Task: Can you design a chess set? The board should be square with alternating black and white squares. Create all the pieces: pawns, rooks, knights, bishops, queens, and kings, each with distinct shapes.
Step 1994:
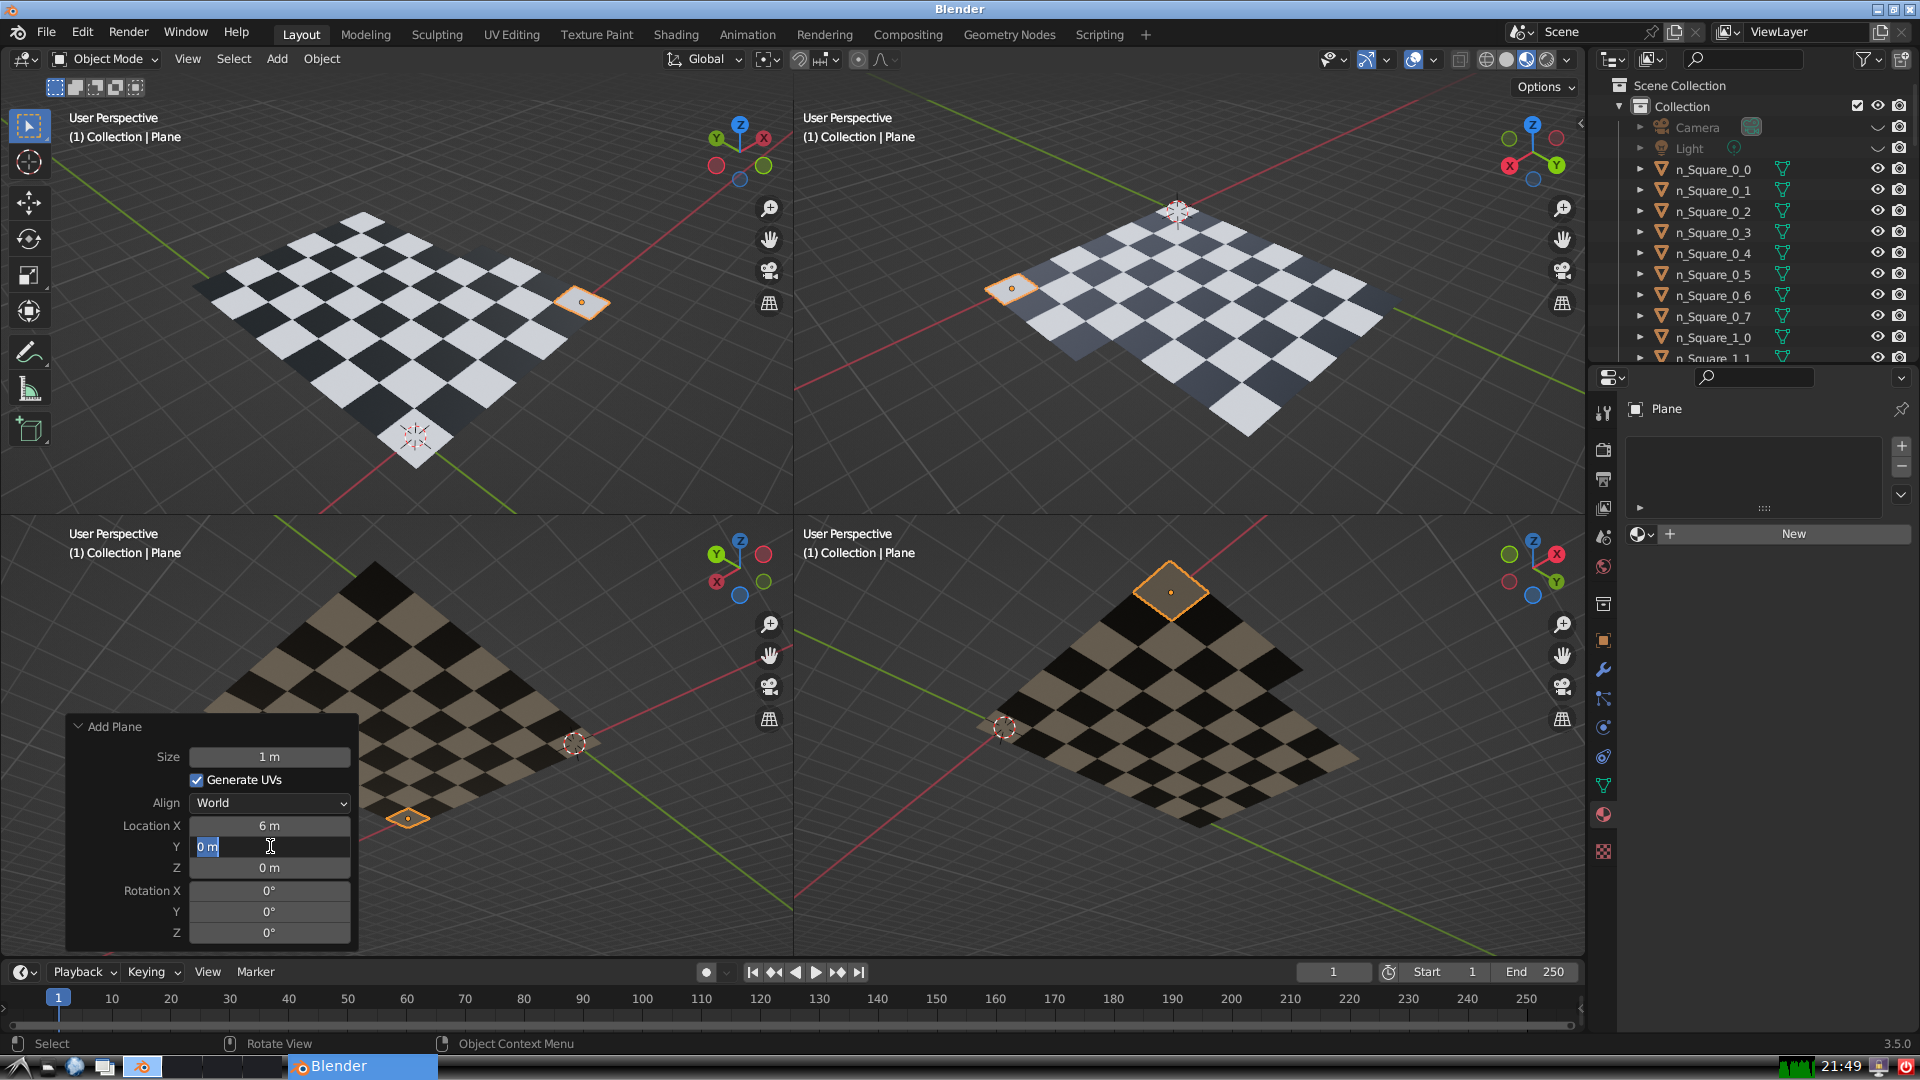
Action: input_text: 4.0